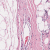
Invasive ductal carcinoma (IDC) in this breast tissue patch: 0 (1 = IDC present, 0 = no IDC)